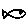
Label: fish